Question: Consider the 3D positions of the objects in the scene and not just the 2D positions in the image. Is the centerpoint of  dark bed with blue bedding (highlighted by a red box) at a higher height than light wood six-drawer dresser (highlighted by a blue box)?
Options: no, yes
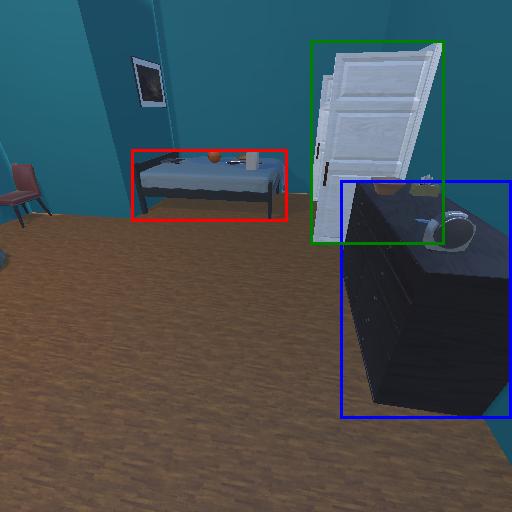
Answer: no